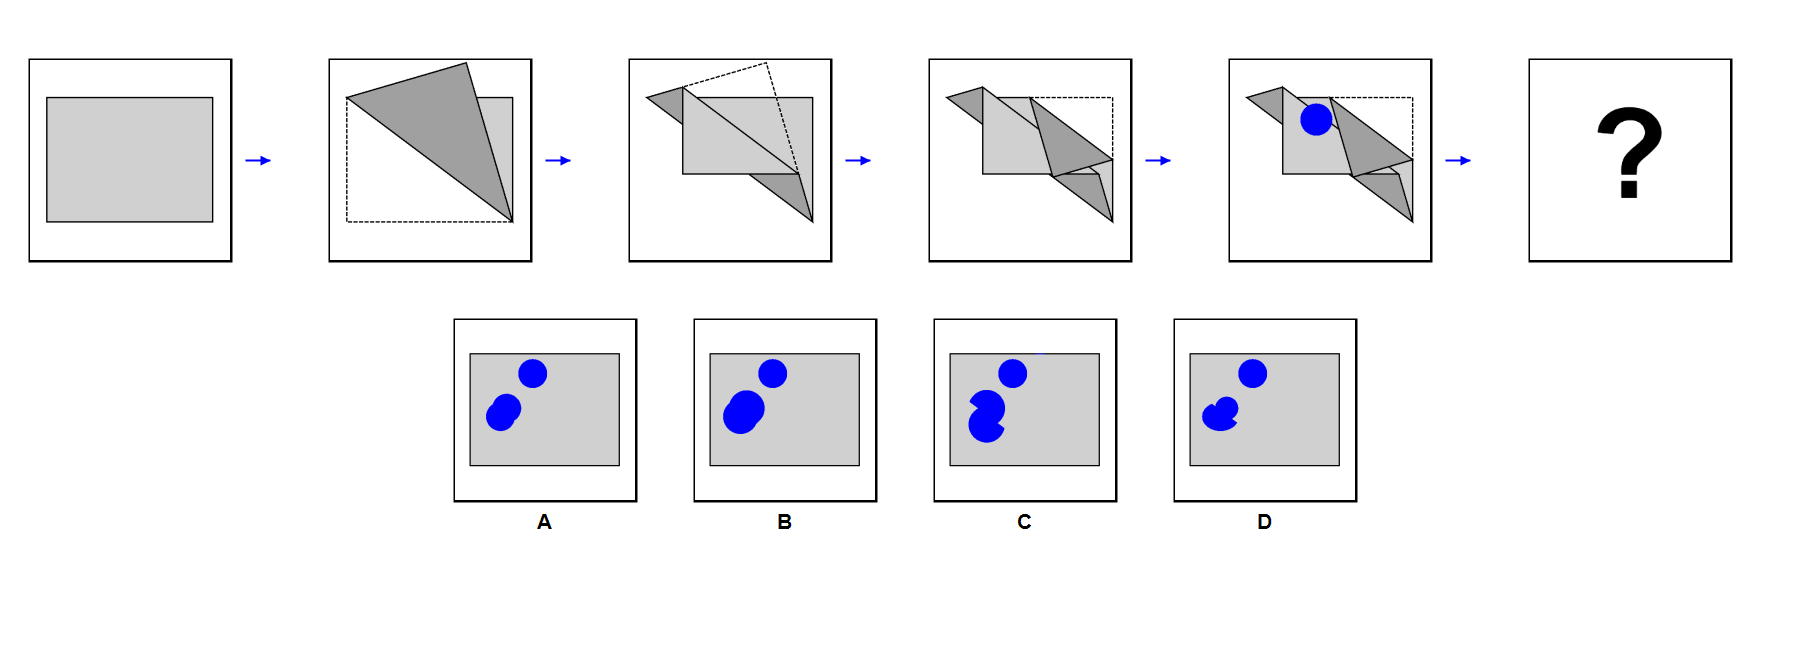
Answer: A